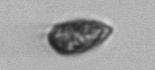
Label: Prorocentrum_triestinum